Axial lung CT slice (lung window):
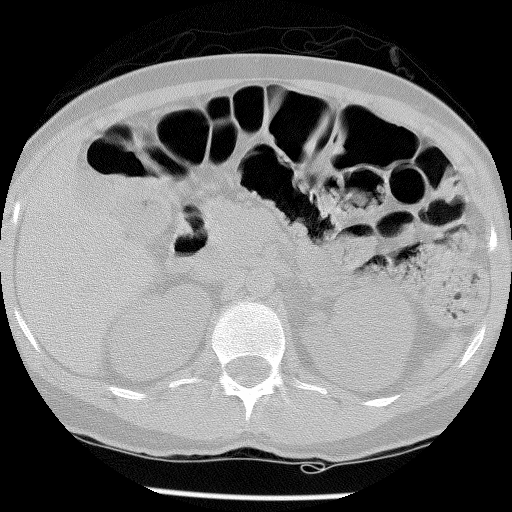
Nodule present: no